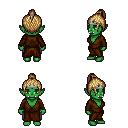
a pixel art fantasy rpg character, female body template, orc, green skin, brown robe, magenta pants, blonde short topknot hairstyle, silver tiara, four views (front, back, left, right), 2x2 character sprite sheet, small pixel art, hard edges, no anti-aliasing